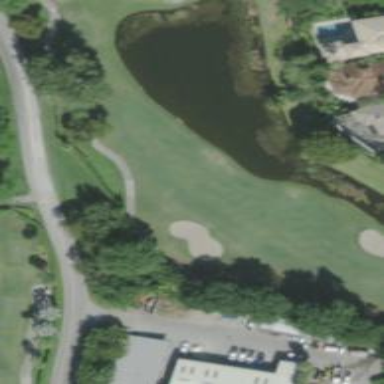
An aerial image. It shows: View of golf hole.